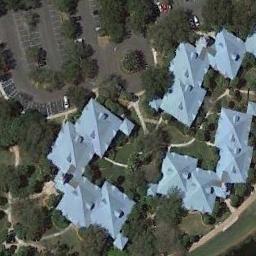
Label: medium_residential